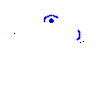
Particle: electron